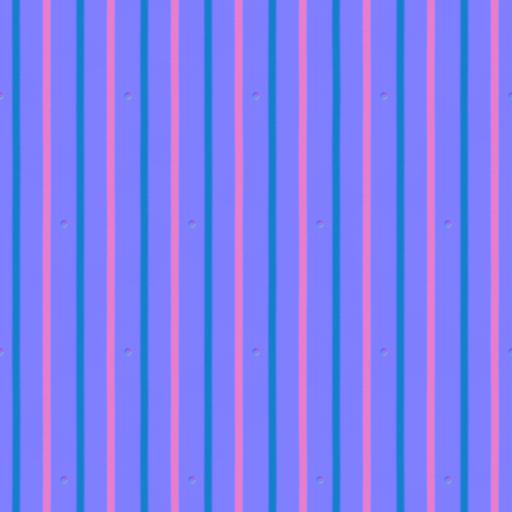
blue corrugated steel cyan paint painted screws